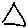
Label: triangle